This time-domain trace was recorded on a rotor test rig. Based on the visible evidence, which rotor condition applies: normal, misalignment, unbalance, looseness?
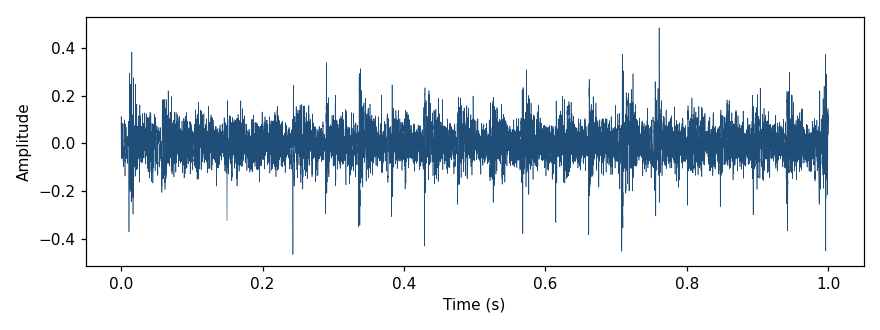
Answer: looseness